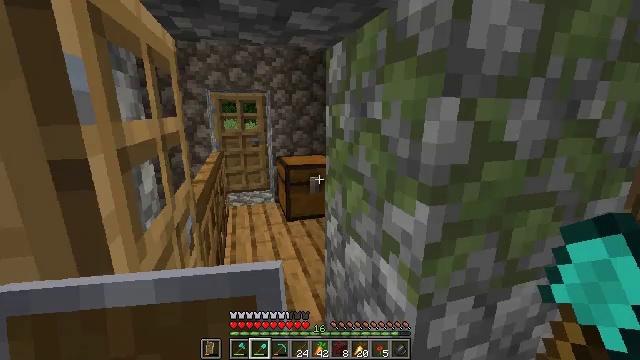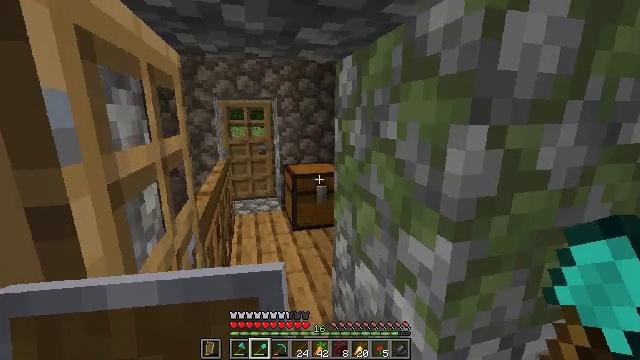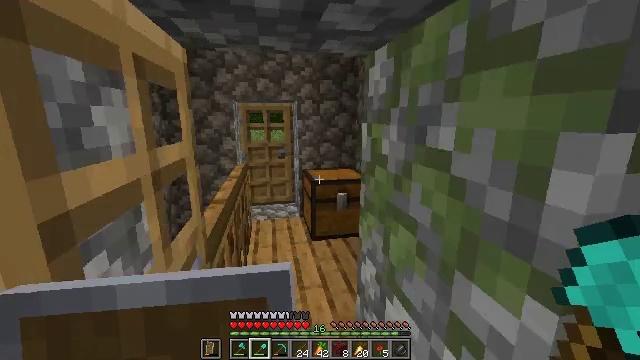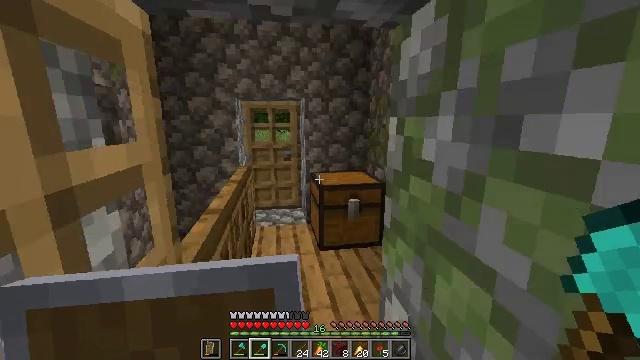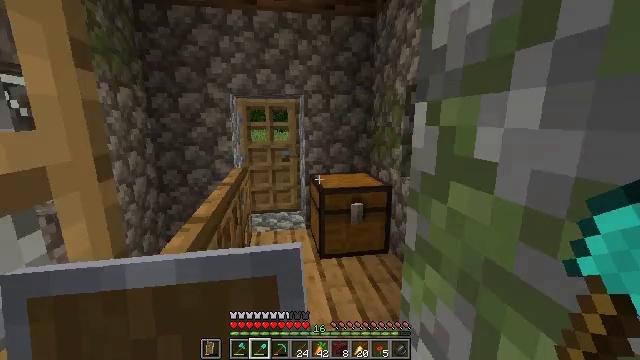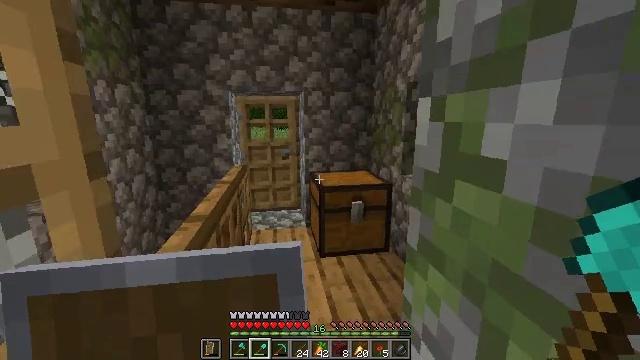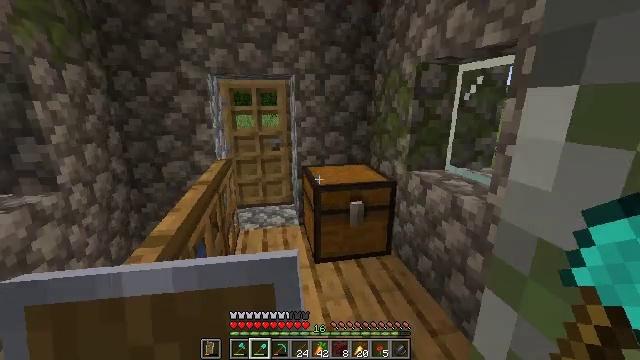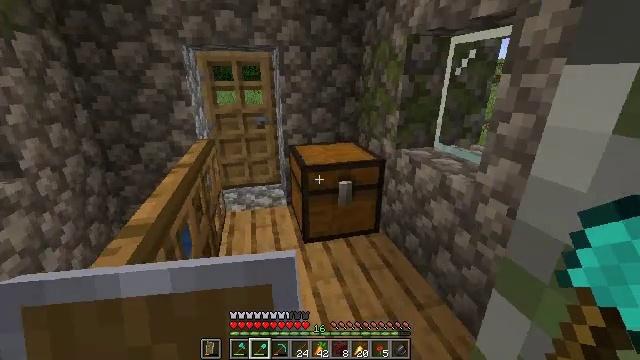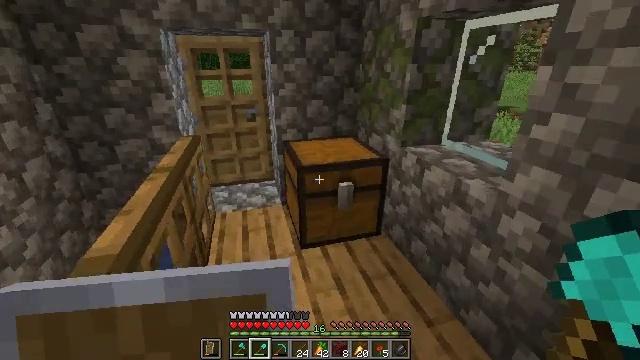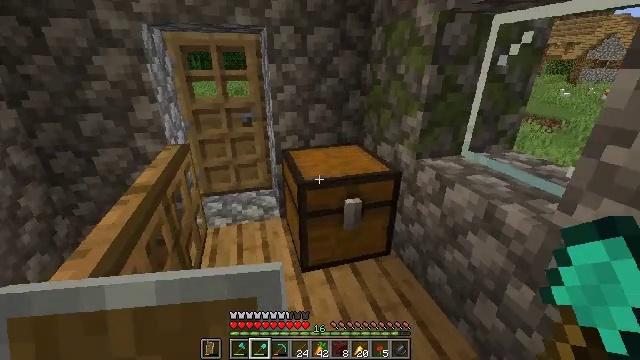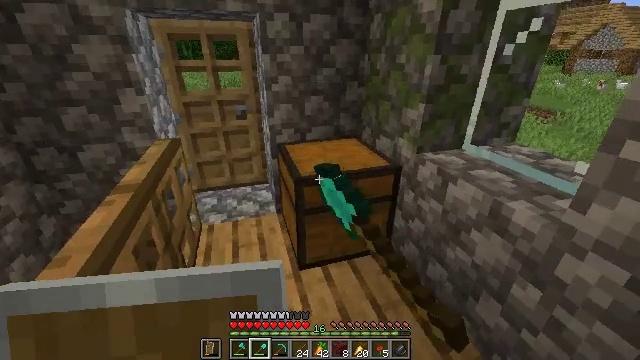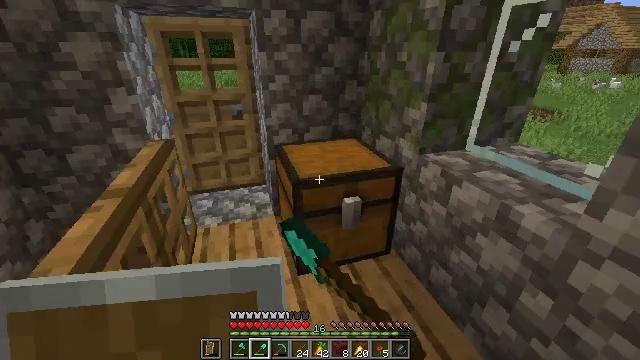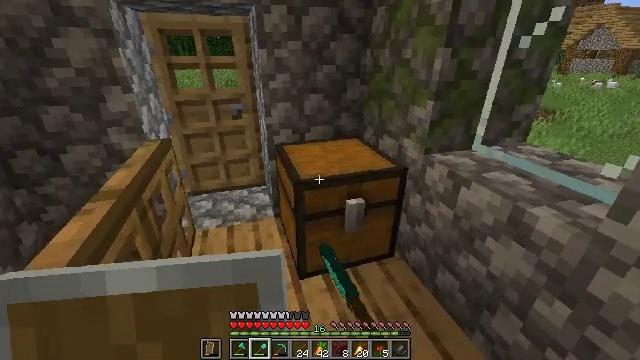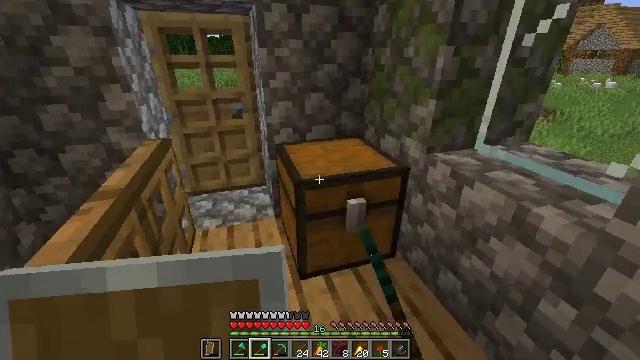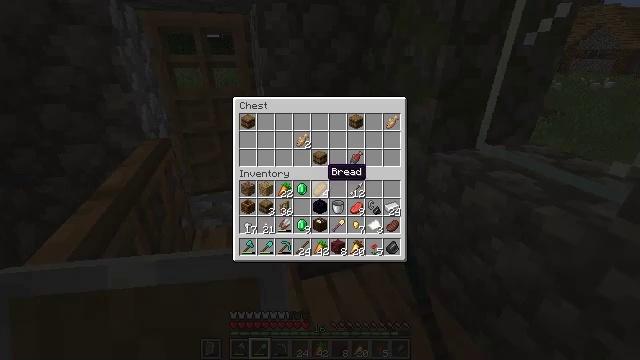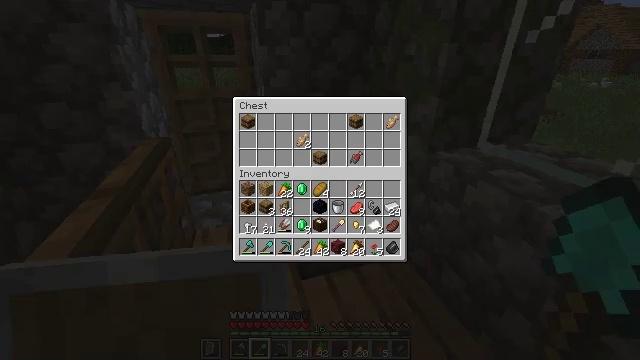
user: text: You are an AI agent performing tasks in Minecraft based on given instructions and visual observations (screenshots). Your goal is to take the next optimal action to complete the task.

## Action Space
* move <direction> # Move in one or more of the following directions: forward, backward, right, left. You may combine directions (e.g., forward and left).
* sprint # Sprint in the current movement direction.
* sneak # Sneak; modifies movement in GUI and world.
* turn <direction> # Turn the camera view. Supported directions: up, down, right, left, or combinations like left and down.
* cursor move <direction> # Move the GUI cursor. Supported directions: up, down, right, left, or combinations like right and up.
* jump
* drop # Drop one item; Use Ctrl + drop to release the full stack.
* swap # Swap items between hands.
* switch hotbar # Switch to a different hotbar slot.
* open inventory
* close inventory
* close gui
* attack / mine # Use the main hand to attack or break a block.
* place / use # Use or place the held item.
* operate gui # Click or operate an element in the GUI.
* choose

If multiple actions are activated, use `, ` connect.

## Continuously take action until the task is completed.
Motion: motion action
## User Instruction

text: Retrieve the brewing stand by breaking it.
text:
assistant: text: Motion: move forward, turn left
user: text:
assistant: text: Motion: move forward, turn left
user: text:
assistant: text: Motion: move forward, turn left
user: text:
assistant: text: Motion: move forward
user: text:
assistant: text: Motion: move forward
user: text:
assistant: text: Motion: move forward, turn right and down
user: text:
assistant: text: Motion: move forward, turn right and down
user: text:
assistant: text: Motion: move forward, turn right and down
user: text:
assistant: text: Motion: move forward, use / place
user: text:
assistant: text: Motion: turn right and down, use / place
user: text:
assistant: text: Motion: use / place
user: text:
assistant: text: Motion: no_op
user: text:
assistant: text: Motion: no_op
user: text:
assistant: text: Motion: open gui
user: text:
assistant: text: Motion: no_op
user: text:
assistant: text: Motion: no_op
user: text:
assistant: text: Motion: no_op
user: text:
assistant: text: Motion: sneak
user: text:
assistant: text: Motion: sneak
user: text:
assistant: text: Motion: sneak
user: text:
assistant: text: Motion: sneak, cursor move left and up
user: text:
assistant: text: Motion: sneak, cursor move left and up
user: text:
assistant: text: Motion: sneak
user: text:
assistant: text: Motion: sneak
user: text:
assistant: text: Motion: sneak
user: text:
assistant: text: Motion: sneak
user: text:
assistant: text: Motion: sneak, cursor move right and down
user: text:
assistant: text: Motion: sneak, cursor move right and down
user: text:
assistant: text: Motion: sneak
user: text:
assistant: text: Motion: sneak